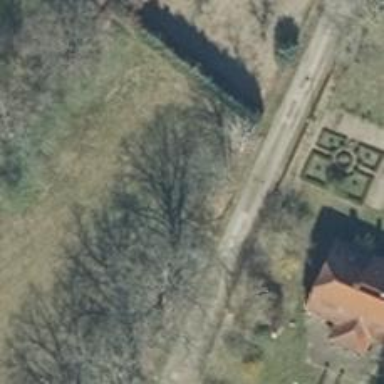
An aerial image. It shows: Avenue lined with broadleaved deciduous trees.